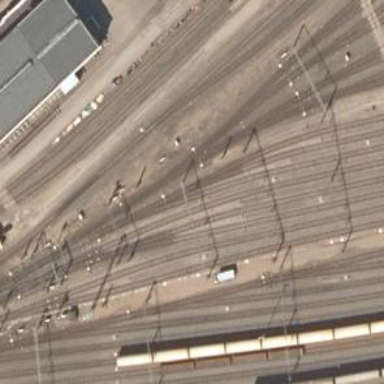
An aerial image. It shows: Railway signal.